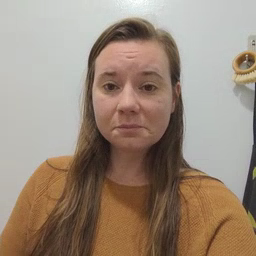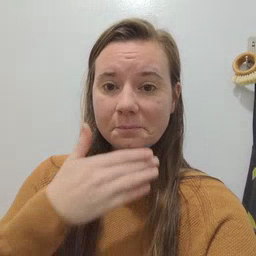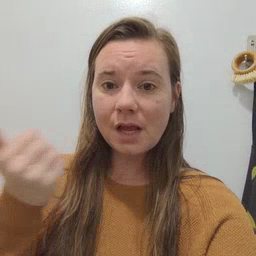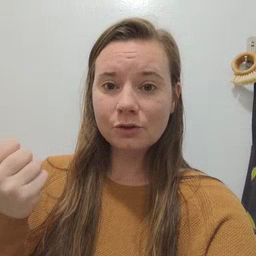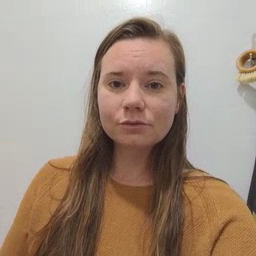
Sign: better